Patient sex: M
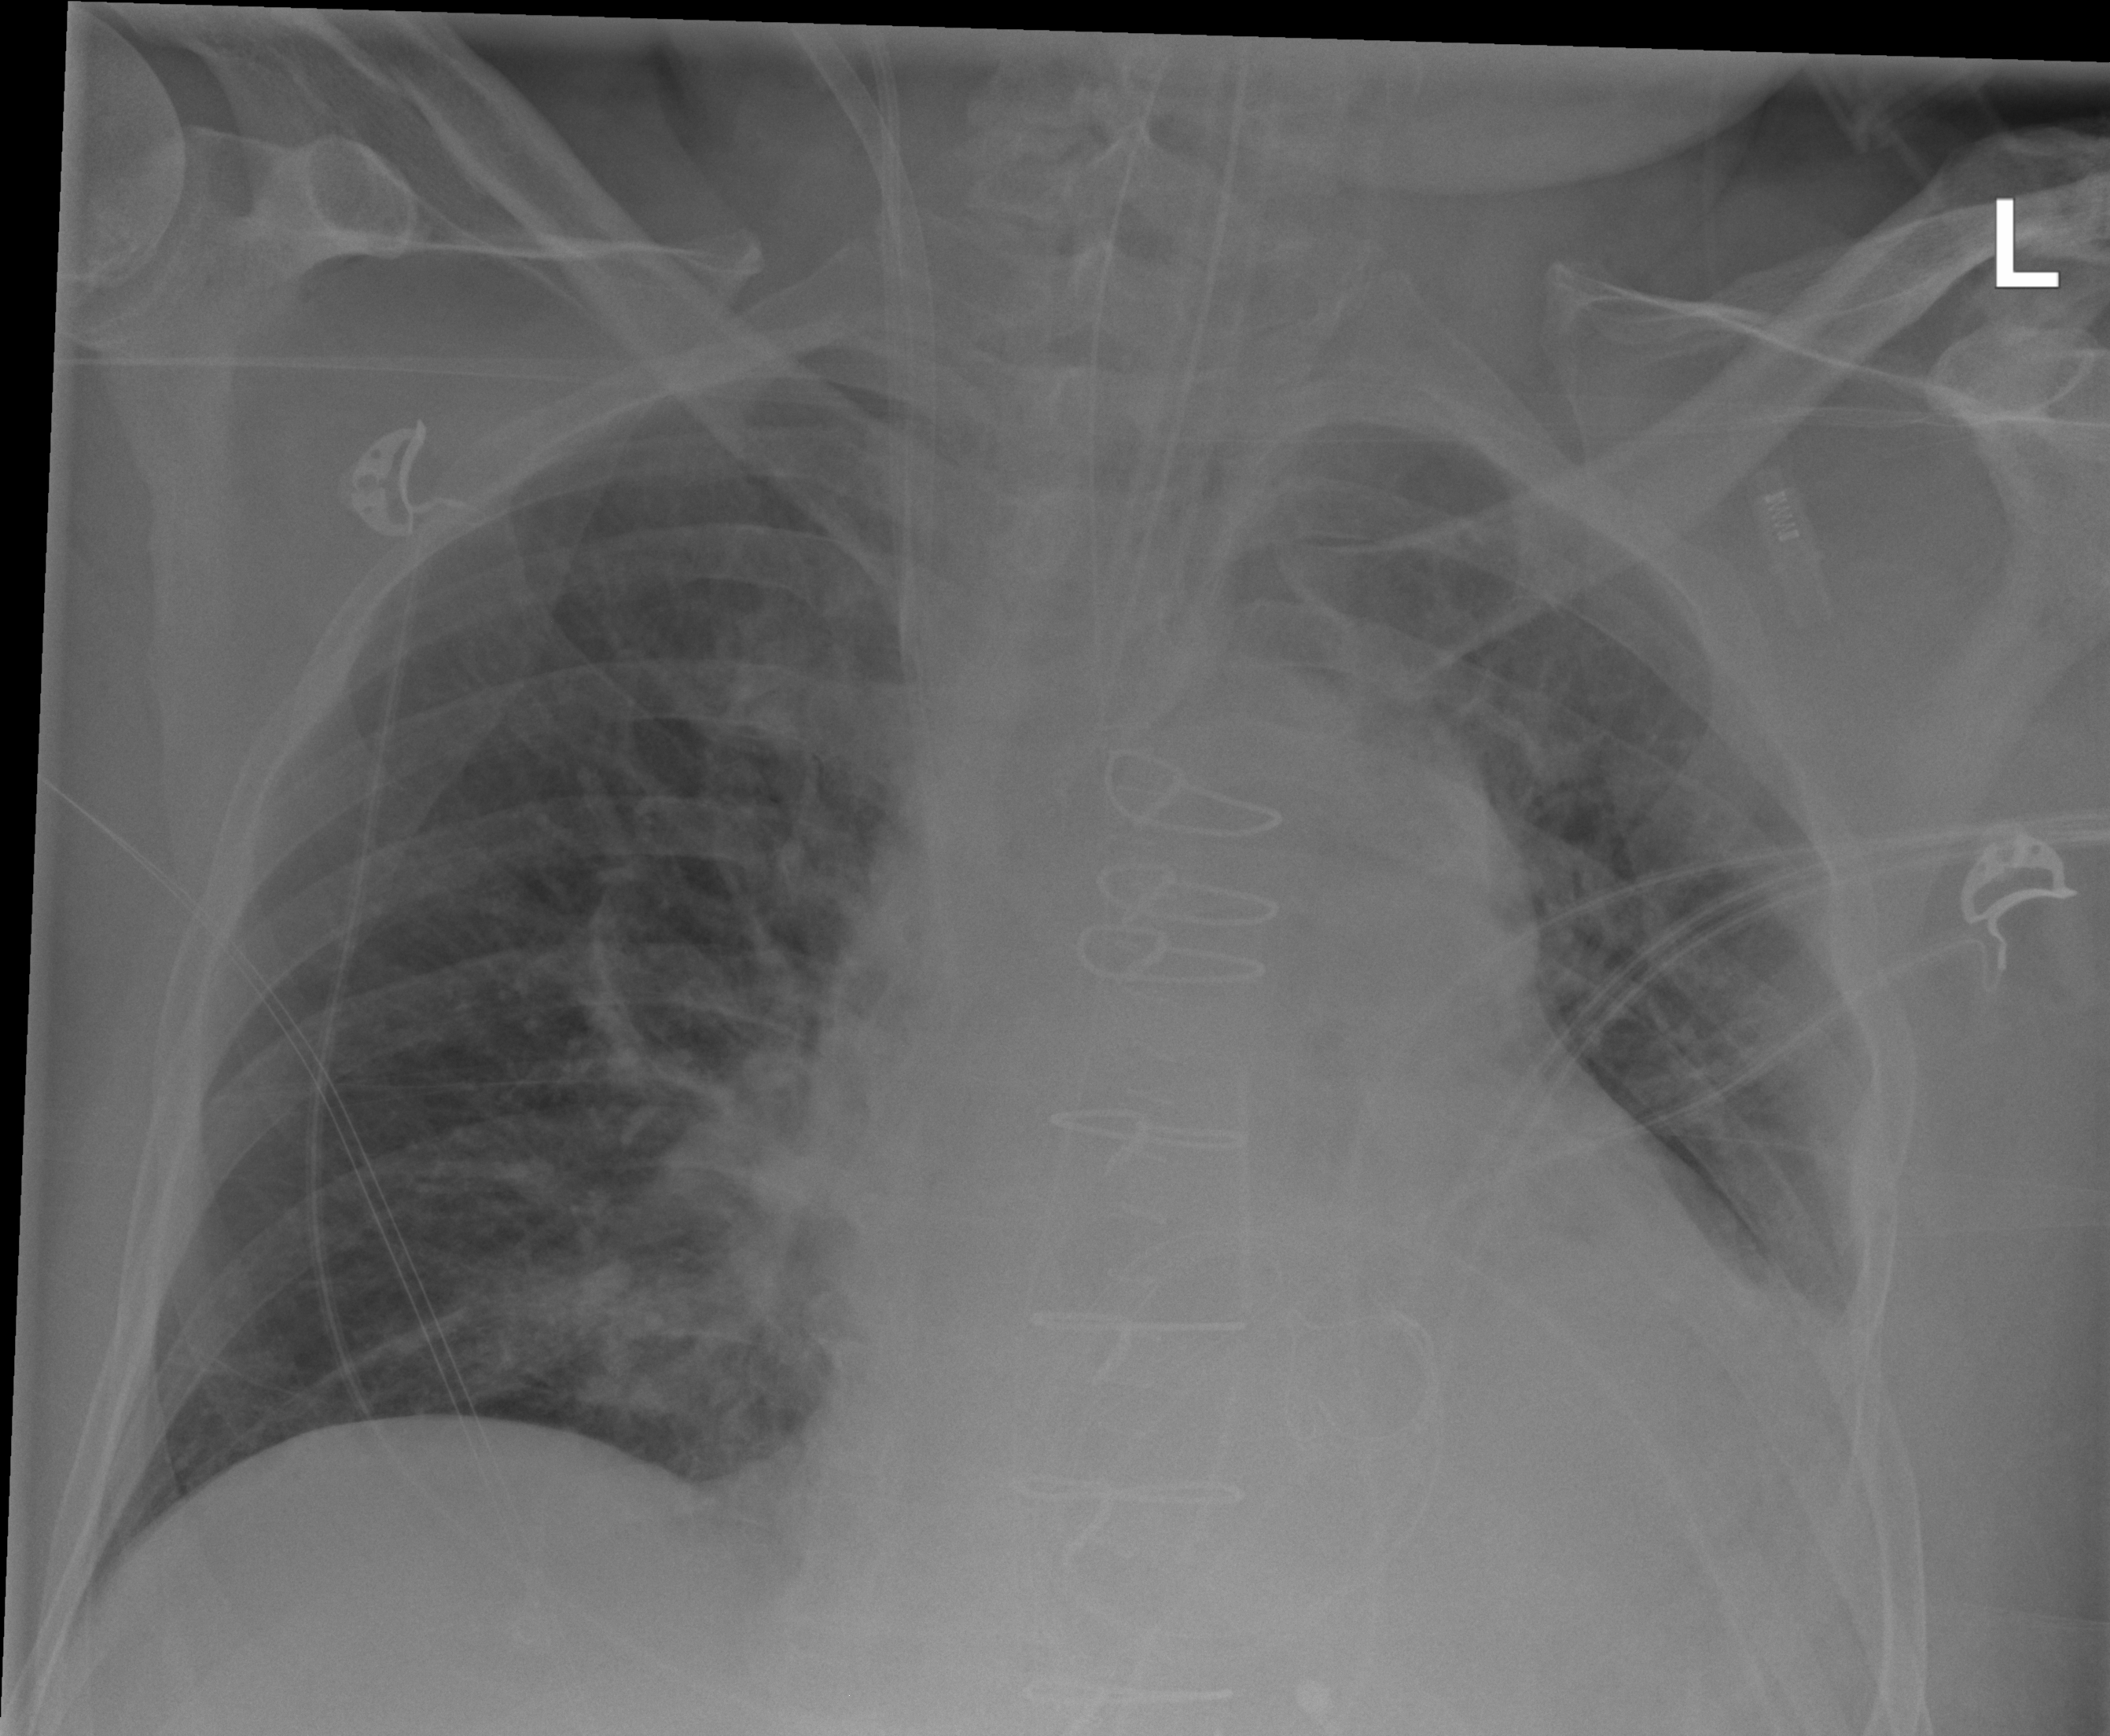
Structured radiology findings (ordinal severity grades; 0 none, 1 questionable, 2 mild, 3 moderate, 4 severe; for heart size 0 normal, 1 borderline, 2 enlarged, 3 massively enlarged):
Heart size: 2
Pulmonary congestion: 2
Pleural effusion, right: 0
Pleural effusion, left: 2
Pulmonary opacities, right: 2
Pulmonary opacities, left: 0
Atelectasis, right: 0
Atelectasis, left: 2